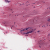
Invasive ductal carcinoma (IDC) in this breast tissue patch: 1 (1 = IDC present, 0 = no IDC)